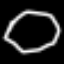
Label: octagon